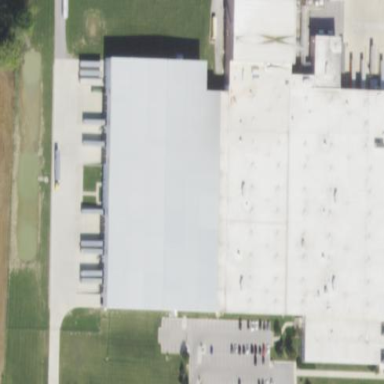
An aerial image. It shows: Industrial building.